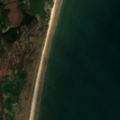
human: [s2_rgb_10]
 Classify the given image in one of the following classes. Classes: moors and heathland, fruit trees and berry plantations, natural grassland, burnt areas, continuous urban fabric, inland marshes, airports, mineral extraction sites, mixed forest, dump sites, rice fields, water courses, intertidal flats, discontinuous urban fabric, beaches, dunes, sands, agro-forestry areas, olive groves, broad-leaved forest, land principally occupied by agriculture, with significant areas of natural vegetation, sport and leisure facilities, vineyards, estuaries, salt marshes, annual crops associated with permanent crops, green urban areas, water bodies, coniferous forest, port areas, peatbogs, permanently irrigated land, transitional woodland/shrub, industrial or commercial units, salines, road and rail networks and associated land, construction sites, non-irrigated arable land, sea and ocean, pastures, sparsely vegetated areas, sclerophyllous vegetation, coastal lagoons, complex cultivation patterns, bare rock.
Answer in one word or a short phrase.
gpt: non-irrigated arable land, pastures, mixed forest, beaches, dunes, sands, sea and ocean